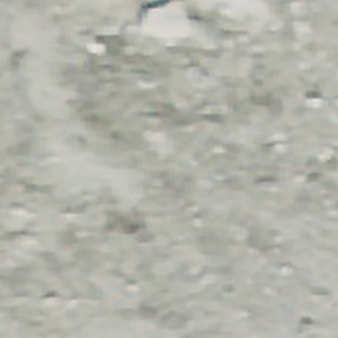
Label: other